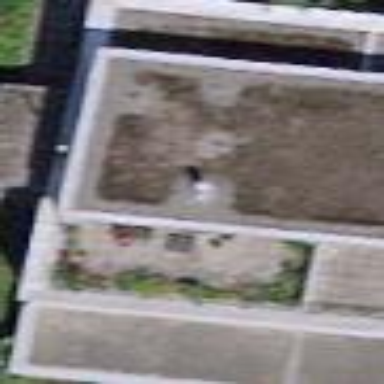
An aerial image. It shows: Terrace building.